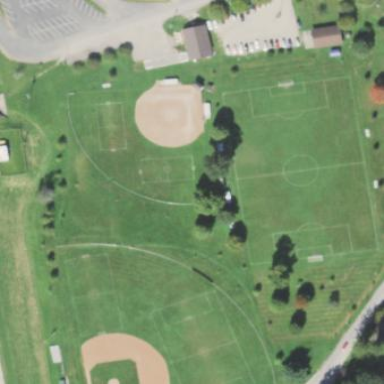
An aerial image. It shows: Baseball pitch for leisure land.